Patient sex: M
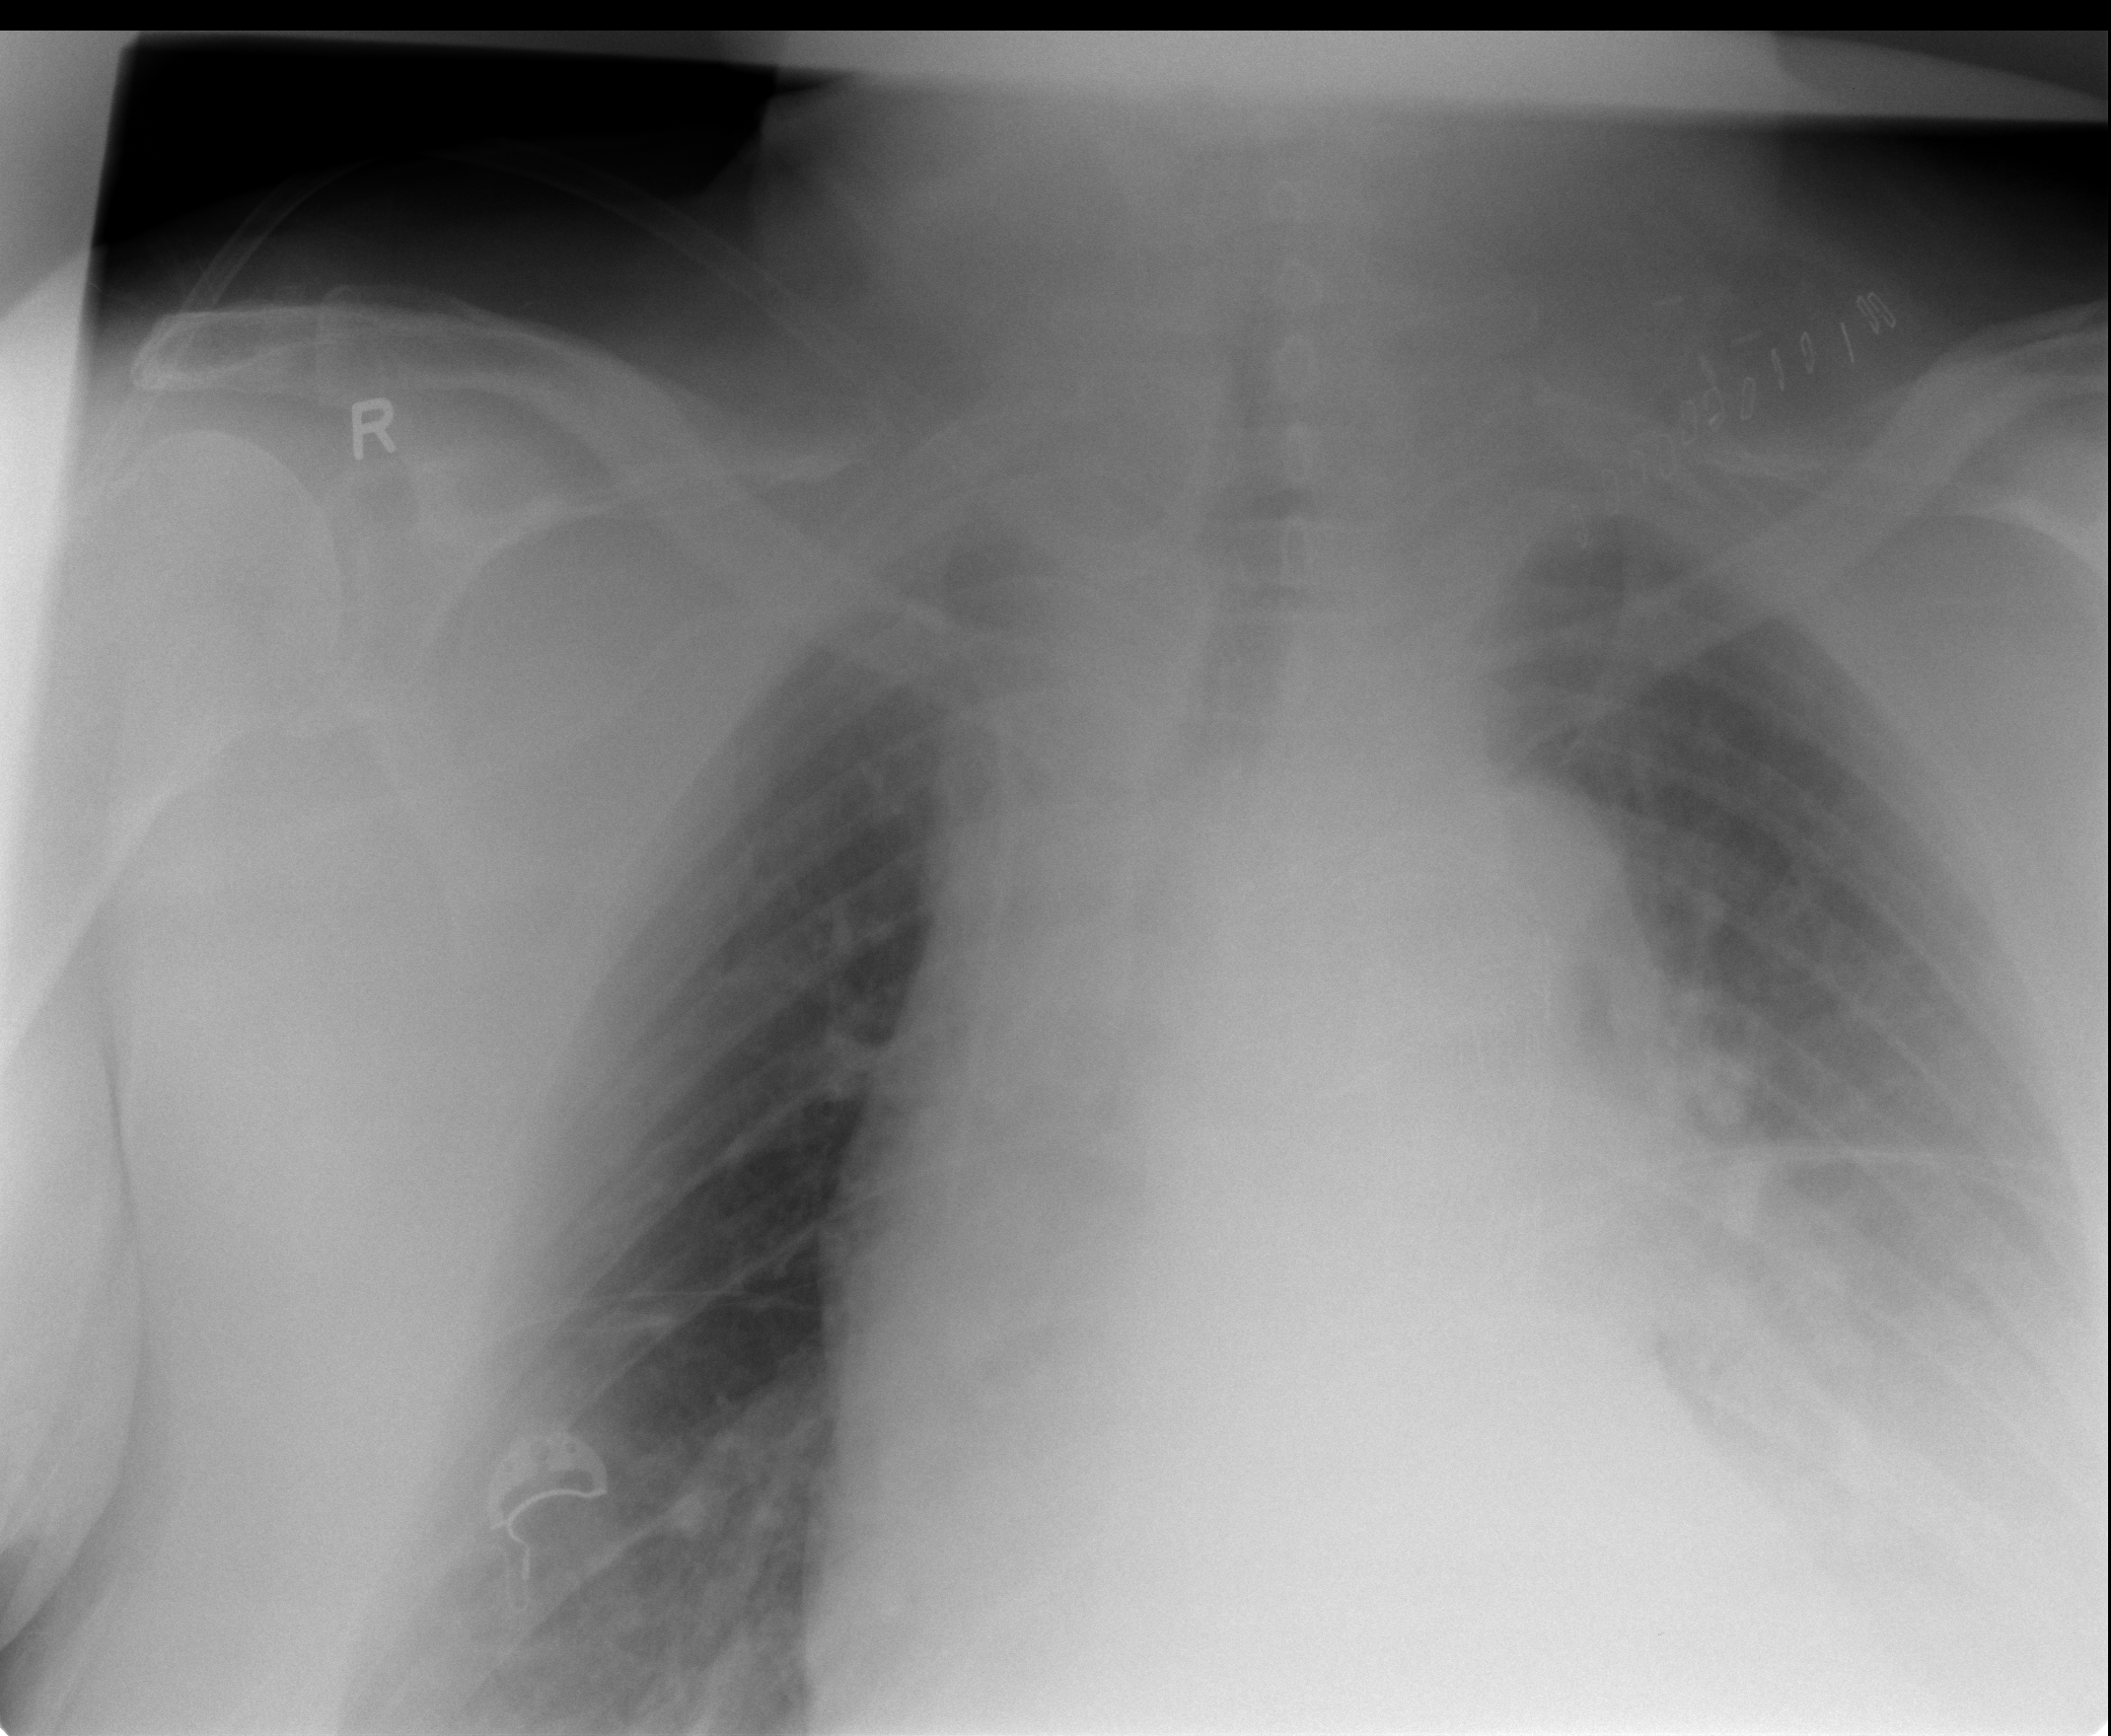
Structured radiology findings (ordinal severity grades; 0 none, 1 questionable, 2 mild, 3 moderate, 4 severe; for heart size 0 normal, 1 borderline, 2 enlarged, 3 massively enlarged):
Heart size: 2
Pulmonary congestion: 0
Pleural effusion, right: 0
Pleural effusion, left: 3
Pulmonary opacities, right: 0
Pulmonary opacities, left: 0
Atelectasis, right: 2
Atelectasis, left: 2